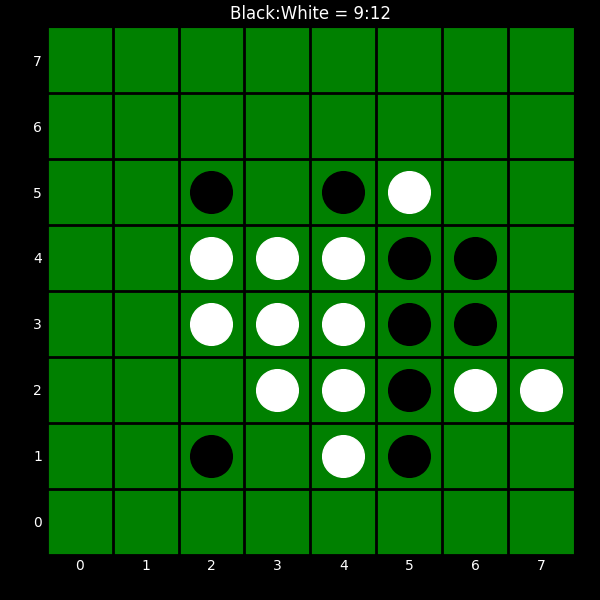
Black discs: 9
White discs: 12